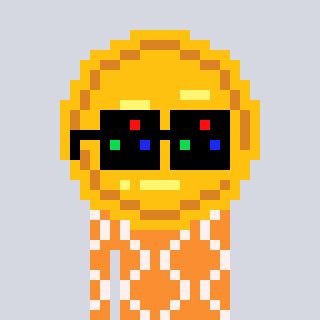
a pixel art character with square black sunglasses, a medal-shaped head and a orange-colored body on a cool background